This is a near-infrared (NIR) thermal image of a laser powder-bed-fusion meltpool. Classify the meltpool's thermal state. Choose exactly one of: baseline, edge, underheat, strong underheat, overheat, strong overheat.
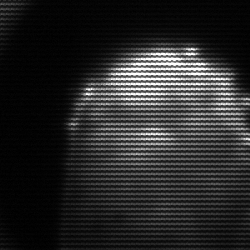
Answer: edge